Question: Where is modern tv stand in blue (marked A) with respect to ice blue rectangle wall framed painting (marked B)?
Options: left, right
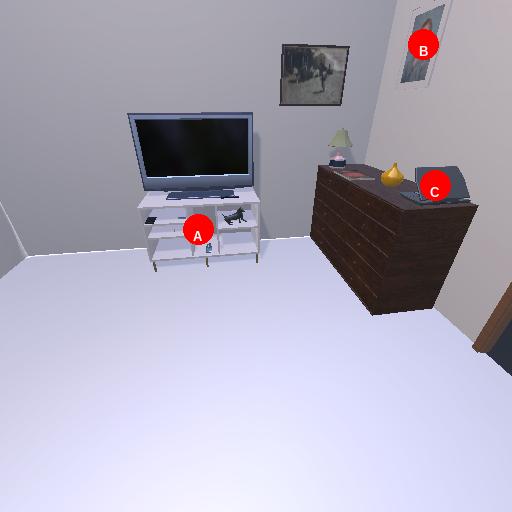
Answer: left